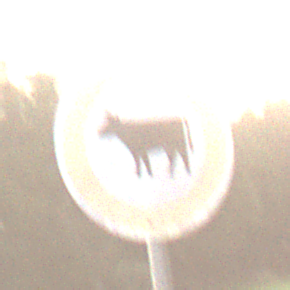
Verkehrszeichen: VerbotViehtrieb
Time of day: SunriseSunset
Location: Outdoor (Nature)
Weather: Clear
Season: NotSpecified
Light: Natural